Question: I have a csv file with <PHONE> records that I'm trying to process into a cassandra table. Here's an example of the column headers and data:

To help make more sense of it, here is my model in python:
'''
class DIDSummary(Model):
__keyspace__ = 'processor_api'
did = columns.Text(required=True, primary_key=True, partition_key=True)
month = columns.DateTime(required=True, primary_key=True, partition_key=True)
direction = columns.Text(required=True, primary_key=True)
duration = columns.Counter(required=True)
cost = columns.Counter(required=True)
'''
Right now I'm trying to process the data in each row of the csv file and insert them in batches of 500, 1000, 10000, 250, etc. but with the same time results (about .33 seconds per 1000, which means it would take 90 minutes to get through all of them). I also tried taking a multiprocessing pool and 'apply_async()''ing each 'batch.execute()' call, with no better results. Is there a way I could, in python, use an , or do something else to insert them into cassandra better? For reference, here's my 'process_sheet_row()' method:
'''
def process_sheet_row(self, row, batch):
report_datetime = '{0}{1:02d}'.format(self.report.report_year, self.report.report_month)
duration = int(float(row[self.columns['DURATION']]) * 10)
cost = int(float(row[self.columns['COST']]) * 100000)
anisummary = DIDSummary.batch(batch).create(did='{}{}'.format(self.report.ani_country_code, row[self.columns['ANI']]),
direction='from',
month=datetime.datetime.strptime(report_datetime, '%Y%m'))
anisummary.duration += duration
anisummary.cost += cost
anisummary.batch(batch).save()
destsummary = DIDSummary.batch(batch).create(did='{}{}'.format(self.report.dest_country_code, row[self.columns['DEST']]),
direction='to',
month=datetime.datetime.strptime(report_datetime, '%Y%m'))
destsummary.duration += duration
destsummary.cost += cost
destsummary.batch(batch).save()
'''
Any help would be greatly appreciated. Thanks!
Here is my code for going through the file and processing it:
'''
with open(self.path) as csvfile:
reader = csv.DictReader(csvfile)
if arr[0] == 'inventory':
self.parse_inventory(reader)
b = BatchQuery(batch_type=BatchType.Unlogged)
i = 1
for row in reader:
self.parse_sheet_row(row, b)
if not i % 1000:
connection.check_connection() # This just makes sure we're still connected to cassandra. Check code below
self.pool.apply_async(b.execute())
b = BatchQuery(batch_type=BatchType.Unlogged)
i += 1
print "Done processing: {}".format(self.path)
print "Time to Execute: {}".format(datetime.datetime.now() - start)
print "Batches: {}".format(i / 1000)
print "Records processed: {}".format(i - 1)
'''
And just because this might be a bit of help, here's the 'connection.check_connection()' method (and surrounding methods):
'''
def setup_defaults():
connection.setup(['127.0.0.1'], 'processor_api', lazy_connect=True)
def check_connection():
from cdr.models import DIDSummary
try:
DIDSummary.objects.all().count()
except CQLEngineException:
setup_defaults()
'''
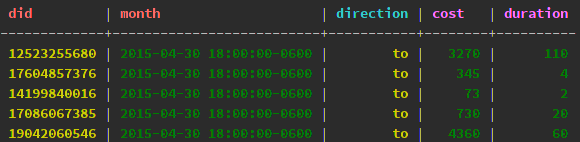
Answer: Batches, in general, aren't the fastest method for performing insertions. Especially so in your unlogged batches containing various partitions. Some reading on batches <URL>
If you can pull away from cqlengine for insertion, you should try <URL>.
I've had major improvements in inserts/sec moving to this method after misusing batches of various sizes, but YMMV.